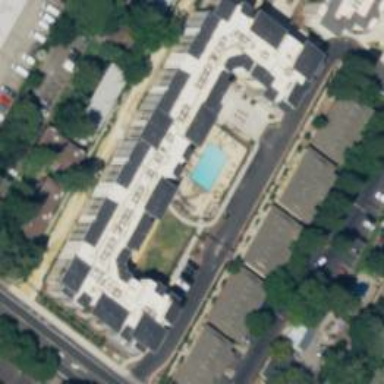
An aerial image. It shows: Apartment used for tourism.